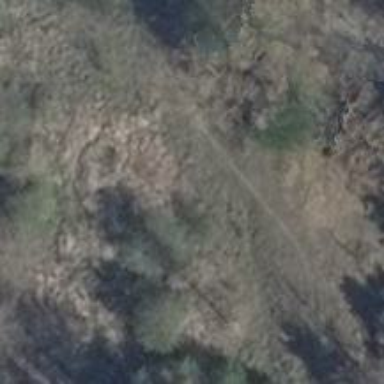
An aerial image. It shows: Path with ground surface. The path has very horrible smoothness.